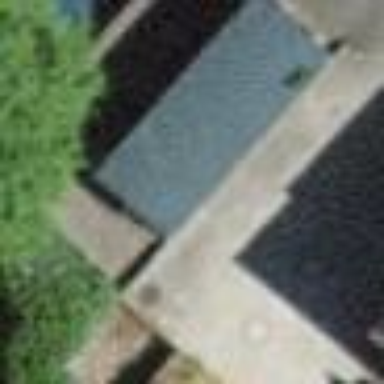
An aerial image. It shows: Building.